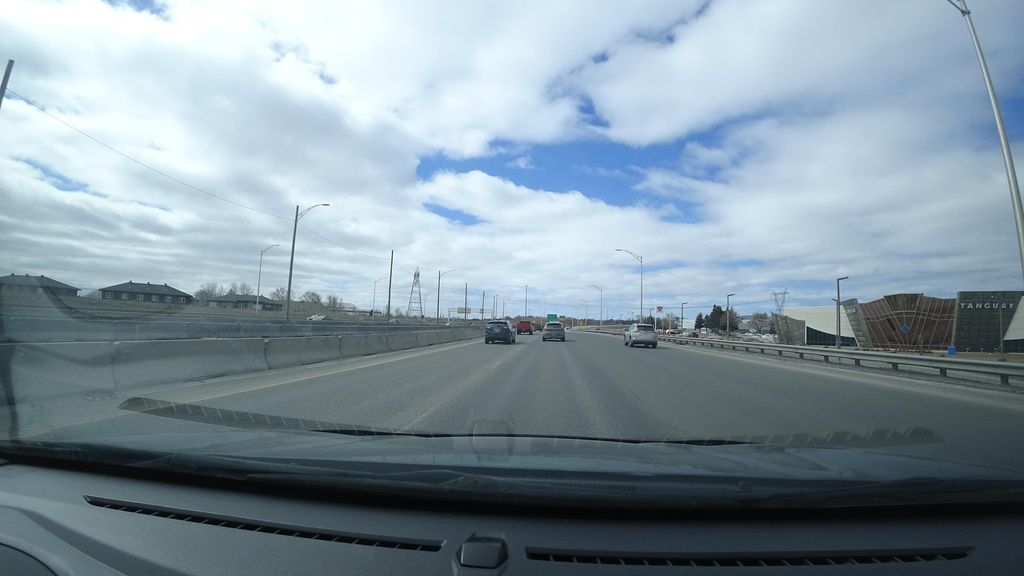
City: quebec_city